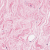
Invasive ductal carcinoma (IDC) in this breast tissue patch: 0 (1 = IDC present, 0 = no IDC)